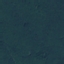
Land use / land cover class: Forest